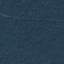
Land use / land cover class: Forest